Question: I have a table 'table_One' which has Multiple 'columns(Column1, Column2, Column3, Column4.....)' both references ('Contains PK values for Table_two') to another table 'Table_Two'. Is there any efficient way getting joining these two tables rather than joining Table_one back to table_Two Multiple Times.br/>
The Structure of the Two tables and the Desired Result Set is as follows.
Table_One

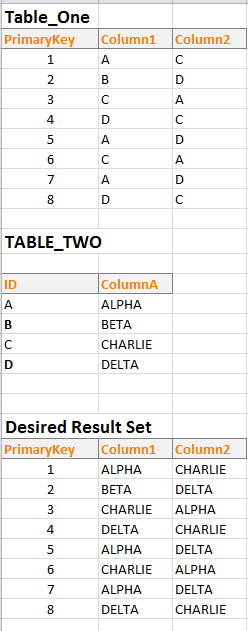
Answer: Following solution (<URL> reads the rows from the second table just one time:
'''
SET STATISTICS IO ON;
...
PRINT 'Test #1'
SELECT *
FROM
(
SELECT ca.PrimaryKey, ca.[Type], y.ColumnA
FROM @Table1 x
UNPIVOT( Value FOR [Type] IN ([Column1], [Column2]) ) ca
INNER MERGE /*HASH*/ JOIN @Table2 y ON ca.Value = y.ID
) src
PIVOT( MAX(src.ColumnA) FOR src.[Type] IN ([Column1], [Column2]) ) pvt
PRINT 'End of Test #1'
'''
Results:
'''
Test #1
PrimaryKey Column1 Column2
---------- --------- -------
1 ALPHA CHARLIE
2 BETA DELTA
3 CHARLIE ALPHA
4 DELTA CHARLIE
5 ALPHA DELTA
6 CHARLIE ALPHA
7 ALPHA DELTA
8 DELTA CHARLIE
Table 'Worktable'. Scan count 0, logical reads 0, physical reads 0, read-ahead reads 0, lob logical reads 0, lob physical reads 0, lob read-ahead reads 0.
Table '#65B6F546'. Scan count 1, logical reads 2, physical reads 0, read-ahead reads 0, lob logical reads 0, lob physical reads 0, lob read-ahead reads 0.
Table '#61E66462'. Scan count 1, logical reads 2, physical reads 0, read-ahead reads 0, lob logical reads 0, lob physical reads 0, lob read-ahead reads 0.
End of Test #1
'''